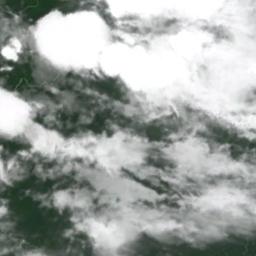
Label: cloud